Field crop: tomato
Growth stage: 2
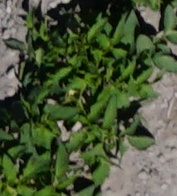
Species: tomato